Question: I have a logo on my main page and i have a big image on the right side of it, what i want to do is that the image should come behind the logo.
For more clearance here is the screen shot:

The big image is the image with lots of different images inside it and the logo is the red image.
'''
<div id="header">
<img src="http://livedemo00.template-help.com/wordpress_43791/wp-content/themes/theme2033/images/logo.png" width="170" height="240" alt="LOGO" id="logo" />
<div id="slider">
<img src="http://livedemo00.template-help.com/wordpress_43791/wp-content/uploads/2011/07/testi1.jpg" width="800" height="328" alt="Welcome to Our Site!" />
</div>
</div>
'''
'''
html, body {
background-color: rgb(48, 48, 48);
padding:0;
margin:0;
}
/******HEADER******/
#header {
background-color: rgb(64, 64, 64);
height: 54px;
}
/******LOGO******/
#logo {
float:left;
margin-left: 47px;
}
/******NAV MENU******/
#nav {
list-style: none;
margin-top: 0px;
}
#nav li {
display:inline;
}
'''
Here is the <URL>
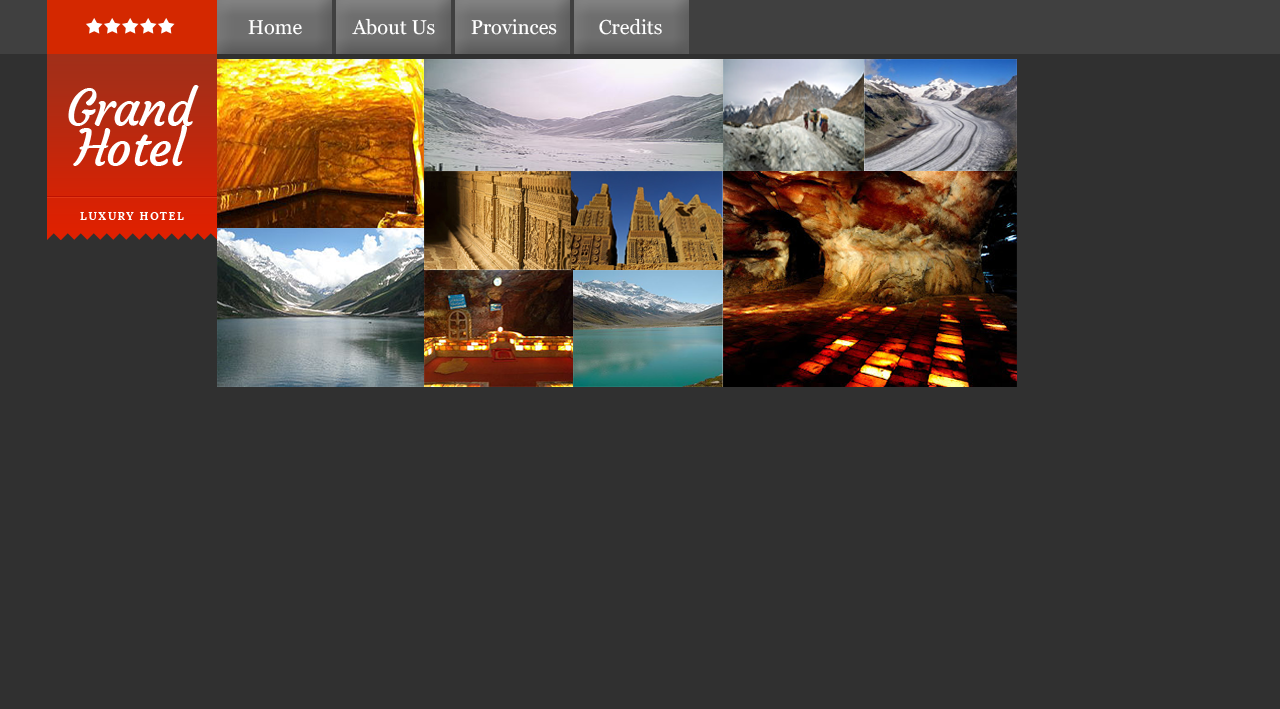
Answer: '#slider{ position: absolute; left:47px; top: 54px; z-index: -1; }'
Just threw this together, not sure if it's exactly what you're looking for though. <URL>